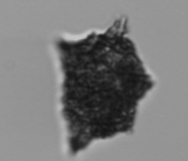
Label: Dictyocha